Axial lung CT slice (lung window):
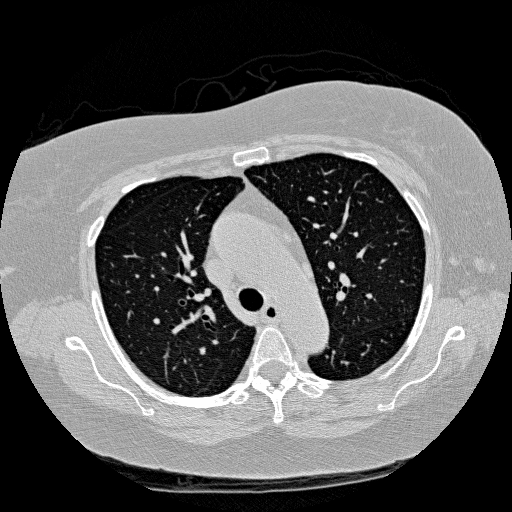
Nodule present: no